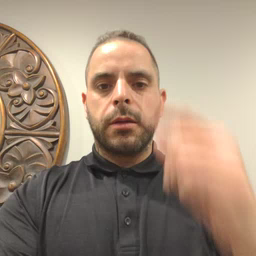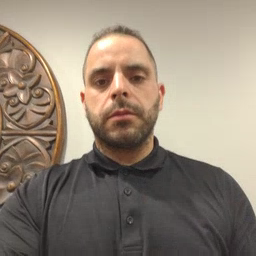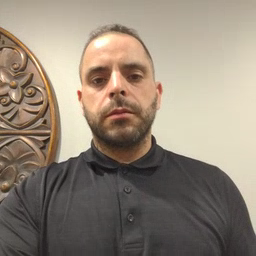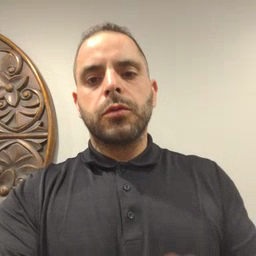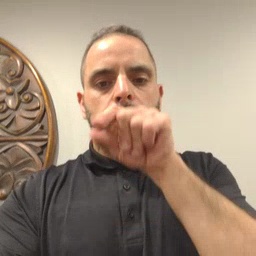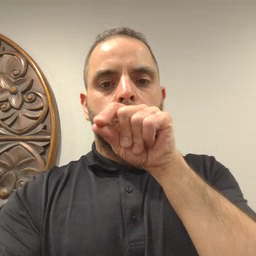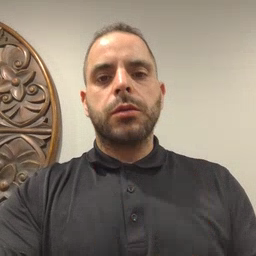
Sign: goose